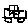
Label: car